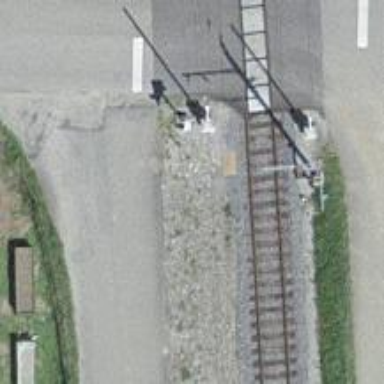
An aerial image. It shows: Abandoned railway yard with one track.